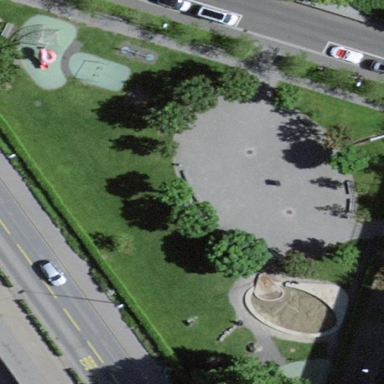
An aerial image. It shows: Lovely park for leisure and relaxation.